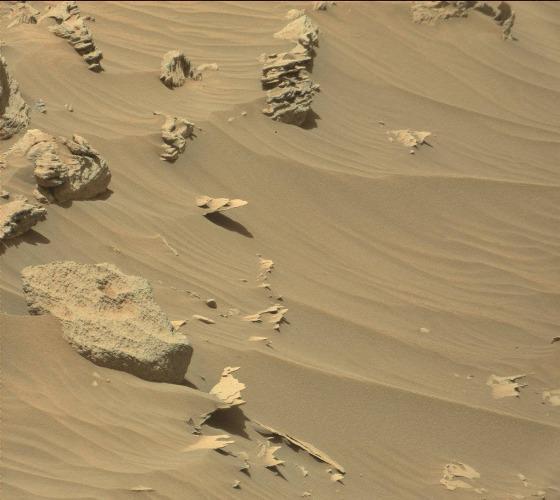
Terrain classes present: Bedrock, Gravel / Sand / Soil, Rock, Shadow